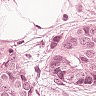
Metastatic tissue present: yes